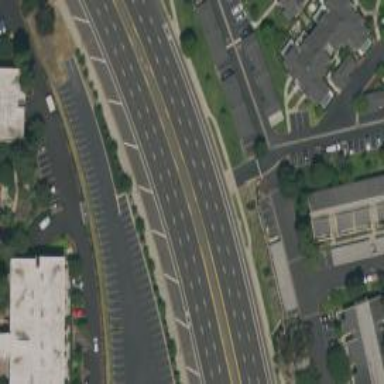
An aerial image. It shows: Trunk highway.